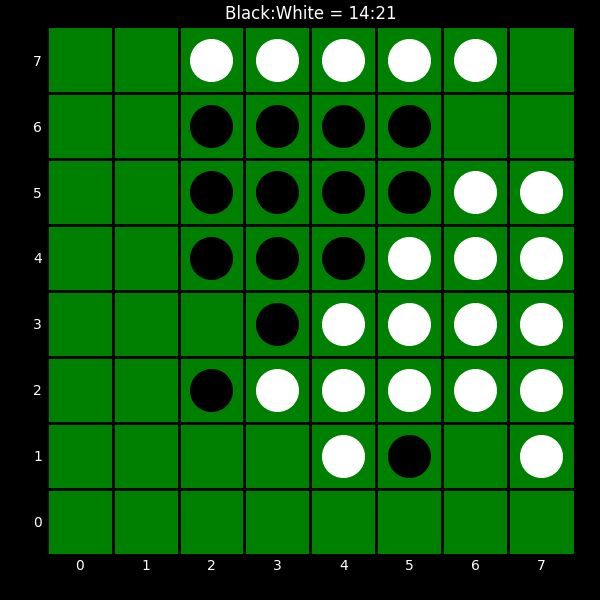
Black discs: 14
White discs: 21